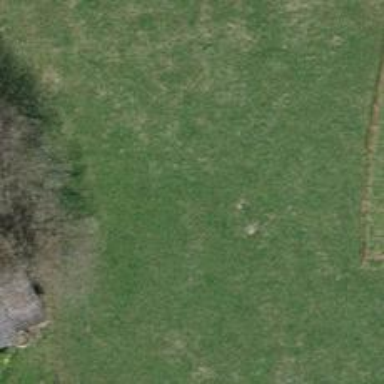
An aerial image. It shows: Isolated dwelling in remote location.